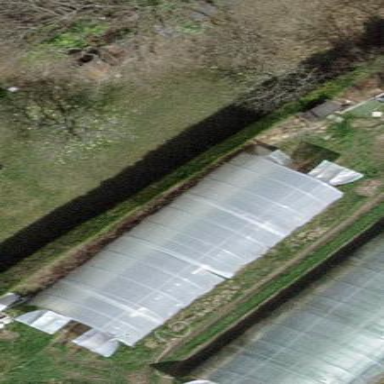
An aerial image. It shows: Greenhouse.